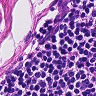
Metastatic tissue present: no